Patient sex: F
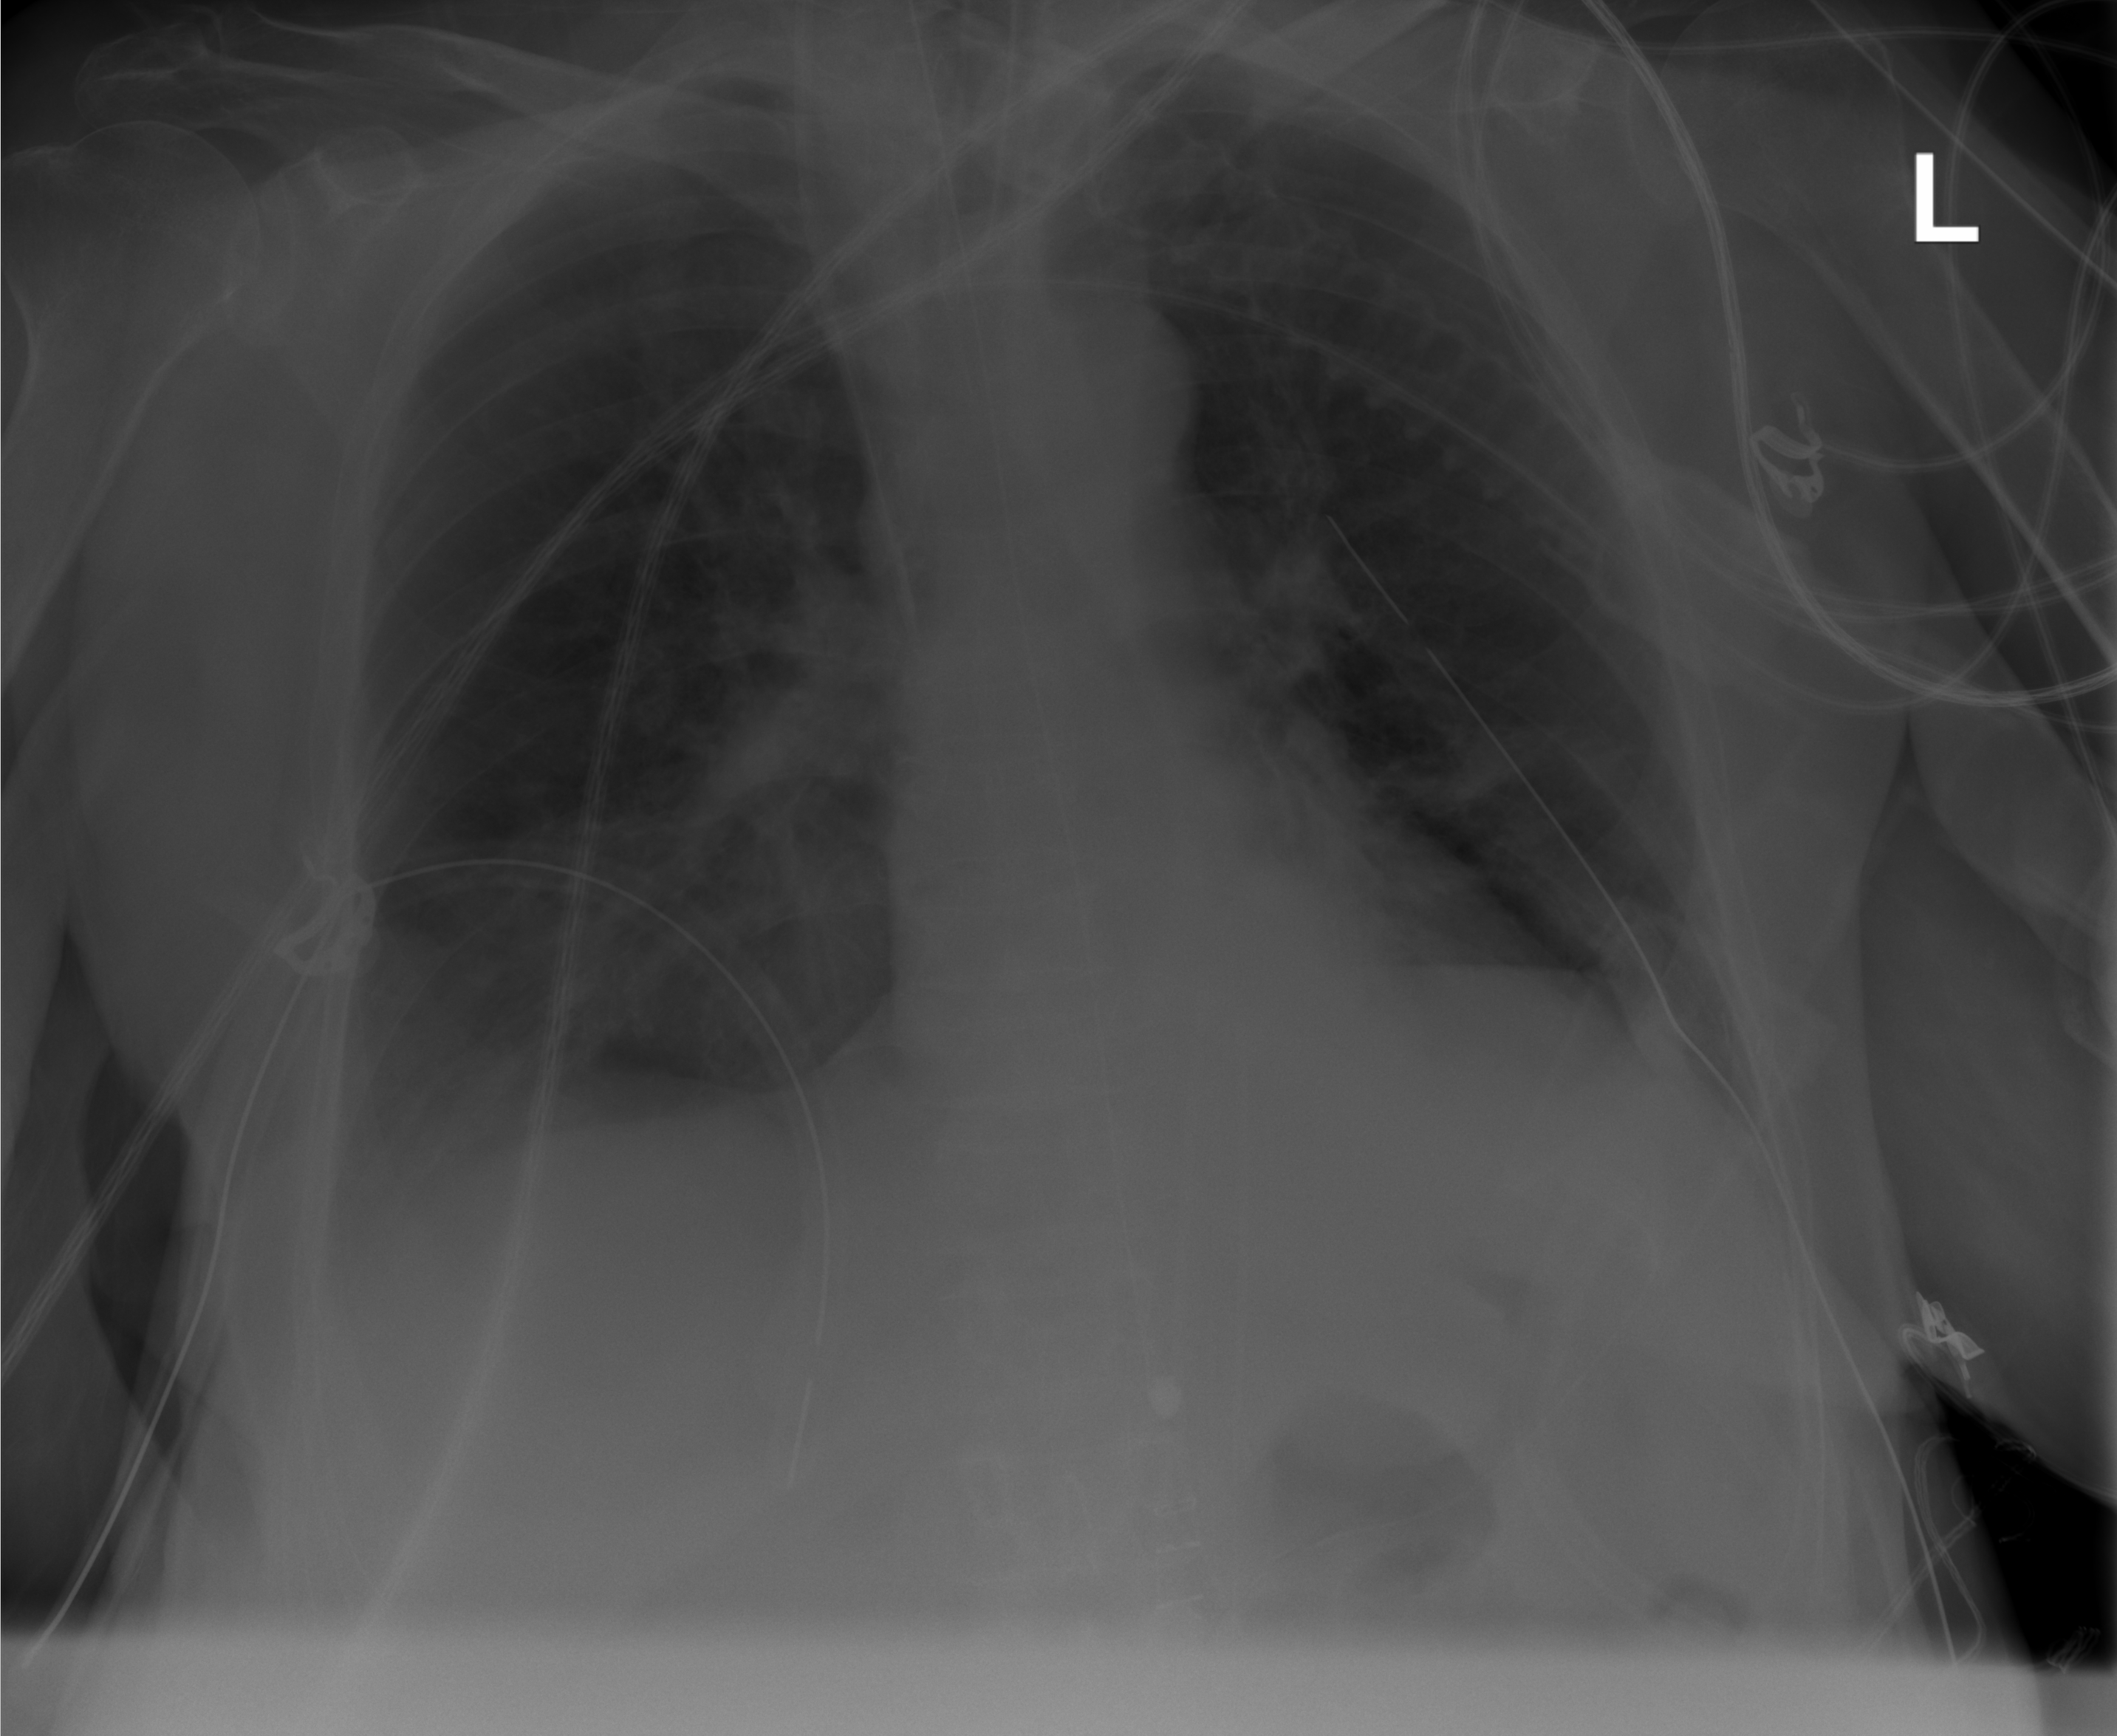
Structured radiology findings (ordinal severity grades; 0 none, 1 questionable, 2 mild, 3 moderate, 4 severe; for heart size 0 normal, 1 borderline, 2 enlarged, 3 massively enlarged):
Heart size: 0
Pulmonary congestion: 2
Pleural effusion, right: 2
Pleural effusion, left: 2
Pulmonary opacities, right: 2
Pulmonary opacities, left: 0
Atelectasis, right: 2
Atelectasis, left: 2